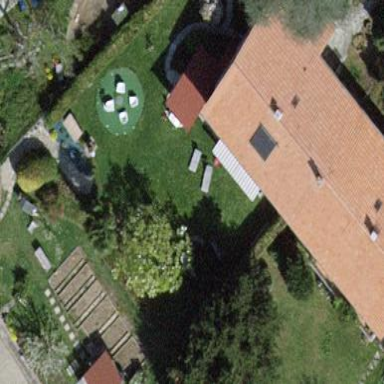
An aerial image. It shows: Garden enclosed by fence.